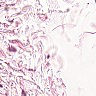
Metastatic tissue present: no